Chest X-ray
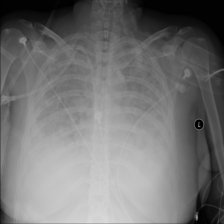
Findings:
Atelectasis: negative
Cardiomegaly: negative
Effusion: positive
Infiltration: positive
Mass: positive
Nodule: positive
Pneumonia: negative
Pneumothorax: negative
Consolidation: positive
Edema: negative
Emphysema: negative
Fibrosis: negative
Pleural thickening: negative
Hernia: negative